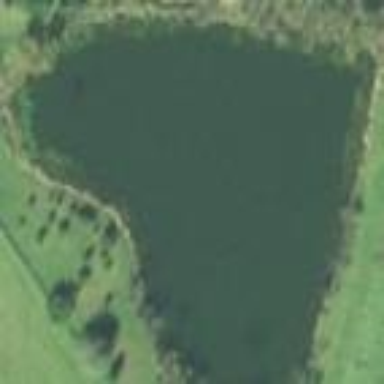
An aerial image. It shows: Lake with natural water.